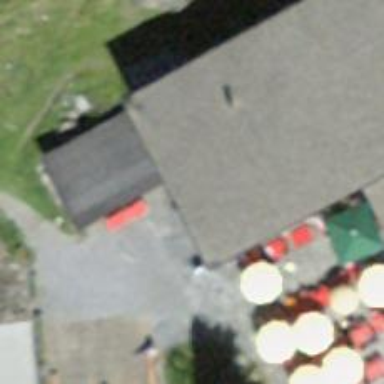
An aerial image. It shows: Restaurant.